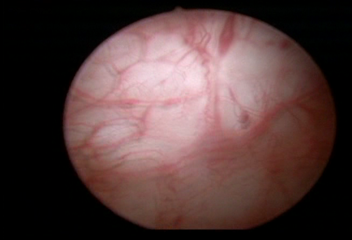
Modality: WLC
Class: Normal mucosa
Bladder cancer association: No